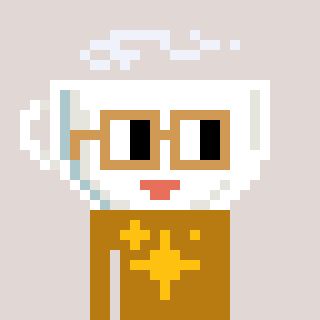
a pixel art character with square brown glasses, a mug-shaped head and a gold-colored body on a warm background